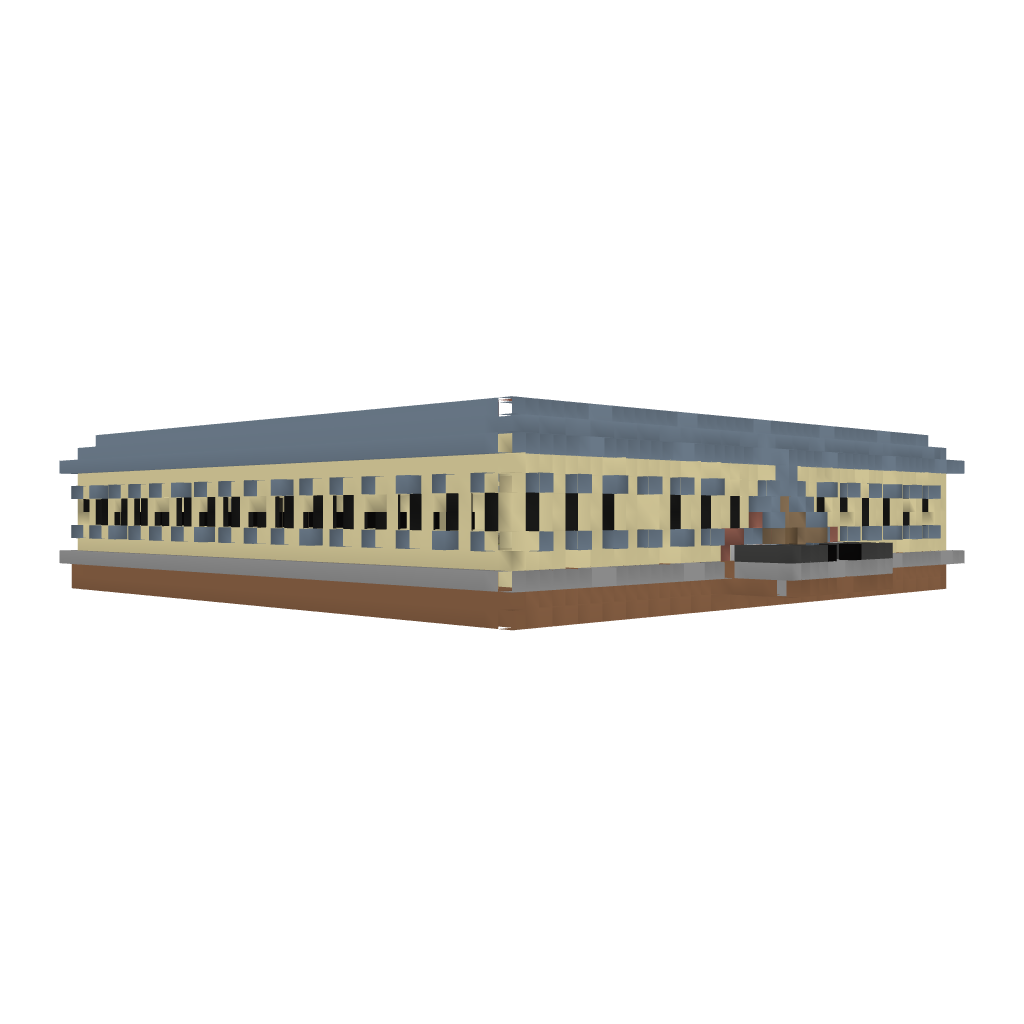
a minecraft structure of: Medieval Cloister